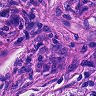
Metastatic tissue present: yes